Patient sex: F
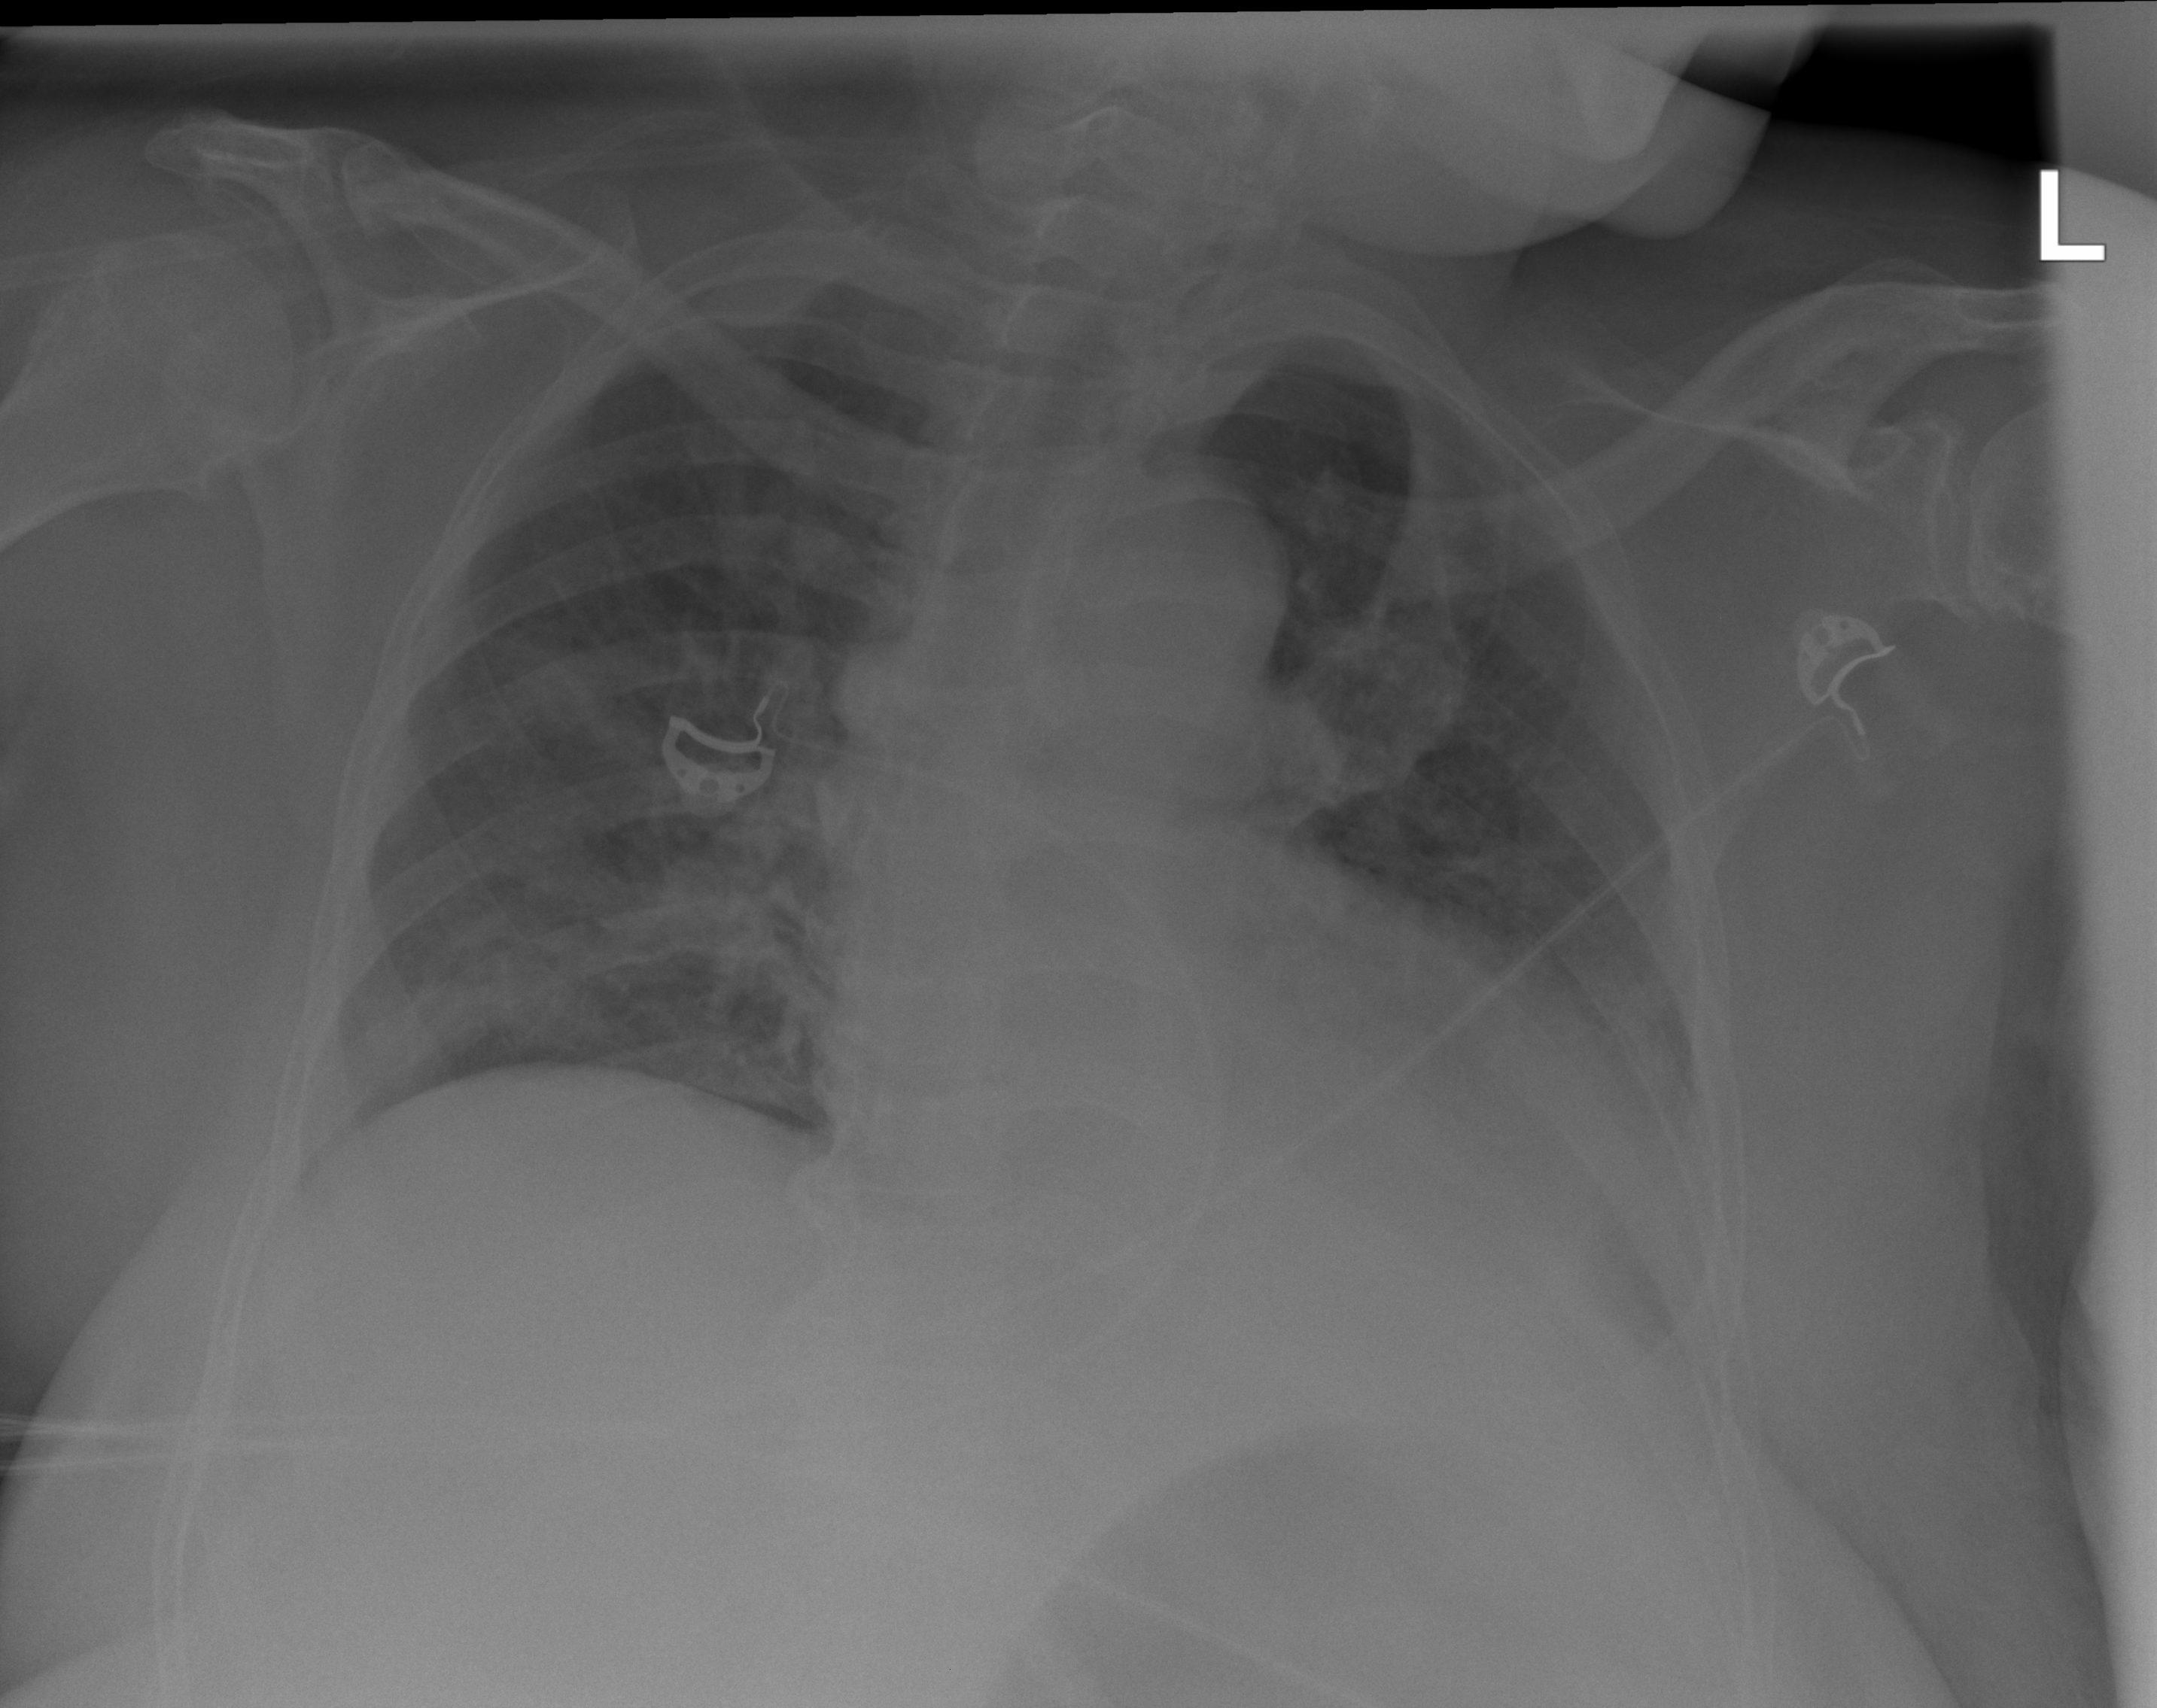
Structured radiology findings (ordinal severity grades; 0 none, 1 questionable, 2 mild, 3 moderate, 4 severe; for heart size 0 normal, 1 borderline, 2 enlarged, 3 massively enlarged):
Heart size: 2
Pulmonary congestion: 3
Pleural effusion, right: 1
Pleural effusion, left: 3
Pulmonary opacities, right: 2
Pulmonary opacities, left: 2
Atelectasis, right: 2
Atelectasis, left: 2